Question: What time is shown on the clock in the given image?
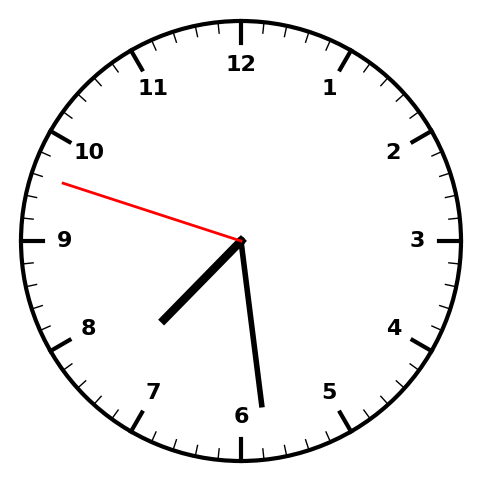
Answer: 07:28:48